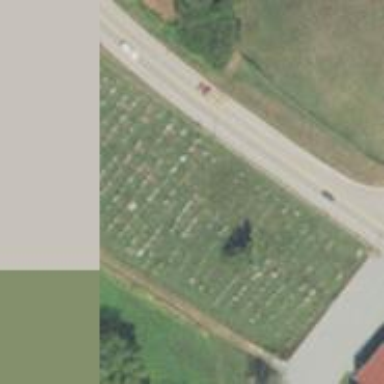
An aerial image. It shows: Cemetery.